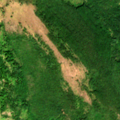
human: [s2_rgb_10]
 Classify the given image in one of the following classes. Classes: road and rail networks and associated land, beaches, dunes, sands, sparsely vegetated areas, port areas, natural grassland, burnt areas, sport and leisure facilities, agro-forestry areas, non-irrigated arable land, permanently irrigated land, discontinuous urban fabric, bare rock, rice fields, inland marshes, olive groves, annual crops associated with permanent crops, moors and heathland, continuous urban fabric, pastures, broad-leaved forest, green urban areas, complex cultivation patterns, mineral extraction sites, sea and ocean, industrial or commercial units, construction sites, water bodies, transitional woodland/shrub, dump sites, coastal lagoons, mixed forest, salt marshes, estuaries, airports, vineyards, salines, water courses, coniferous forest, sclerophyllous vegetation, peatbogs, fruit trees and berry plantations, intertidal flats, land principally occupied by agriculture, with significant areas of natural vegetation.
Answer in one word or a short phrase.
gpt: broad-leaved forest, natural grassland, transitional woodland/shrub